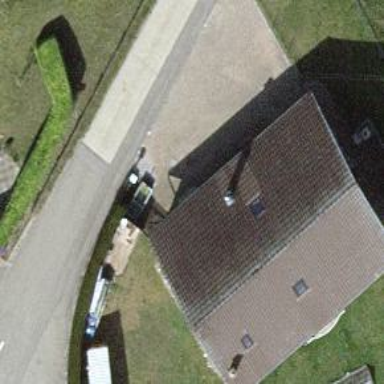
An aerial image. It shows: Simple and straightforward house.